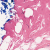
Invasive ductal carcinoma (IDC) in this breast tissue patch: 0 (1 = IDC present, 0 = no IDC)